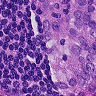
Metastatic tissue present: yes